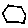
Label: hexagon